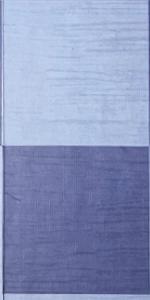
Label: Empty